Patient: sex M, age 57
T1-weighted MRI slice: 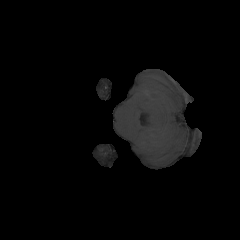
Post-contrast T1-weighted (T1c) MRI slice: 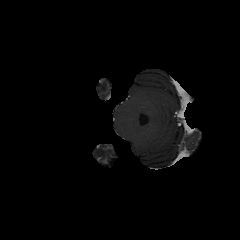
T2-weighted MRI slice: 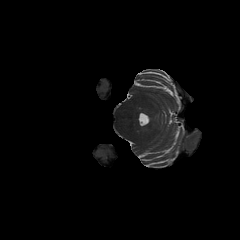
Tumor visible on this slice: no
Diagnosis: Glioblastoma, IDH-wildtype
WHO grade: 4